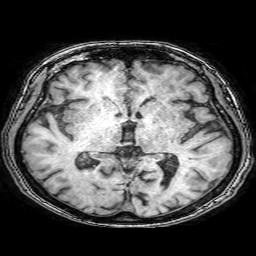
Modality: T1w
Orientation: coronal
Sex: female
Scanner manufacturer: philips
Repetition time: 0.008176 s
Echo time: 0.00374 s